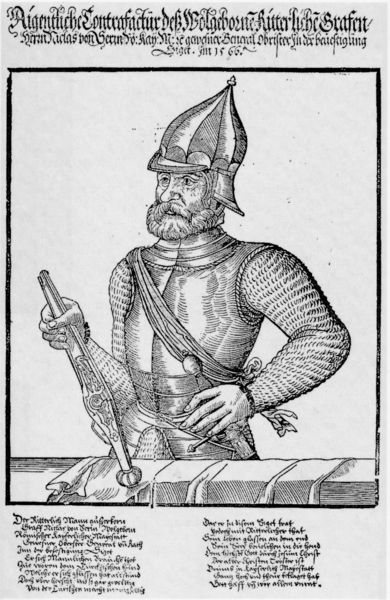
Titel: Bildnis des Nicolaus Zerin
Künstler: Hans Rogel
Institution: (Seriendruck)
Schlagwörter: hand, held, mann, weiß, finger, hintergrund, hut, nase, schwarz, symbol, tisch, zeichnung, schleier, tuch, bart, arm, band, rahmen, stein, bildnis, hände, portrait, brüstung, kostüm, blatt, schärpe, balkon, schrift, mauer, grafik, graphik, inschrift, metall, balken, deutsch, scheide, kniestück, eisen, panzer, unterschrift, buch, druck, holzstich, stich, schwarzweiß, schwert, text, uniform, zeitung, soldat, waffe, überschrift, degen, helm, scherpe, ritter, rüstung, portrai, brustpanzer, harnisch, halbprofil, gewehr, dolch, mittelalter, gedicht, krieger, frei, ritterrüstung, emblem, kupferstich, schusswaffe, altdeutsch, zepter, pistole, buchmalerei, kettenhemd, emblembuch, radierund, bewaffnung, hhalbportrait, rittter, stechhelm, subsvriptio, tapfer, üerschrift, ritterliche grafen, 1566, dorch, hant